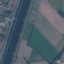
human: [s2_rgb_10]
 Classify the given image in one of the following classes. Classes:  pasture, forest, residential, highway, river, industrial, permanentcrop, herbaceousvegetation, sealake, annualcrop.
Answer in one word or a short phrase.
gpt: River